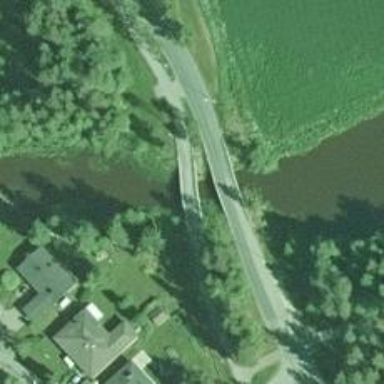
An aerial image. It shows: Asphalt cycleway on bridge.